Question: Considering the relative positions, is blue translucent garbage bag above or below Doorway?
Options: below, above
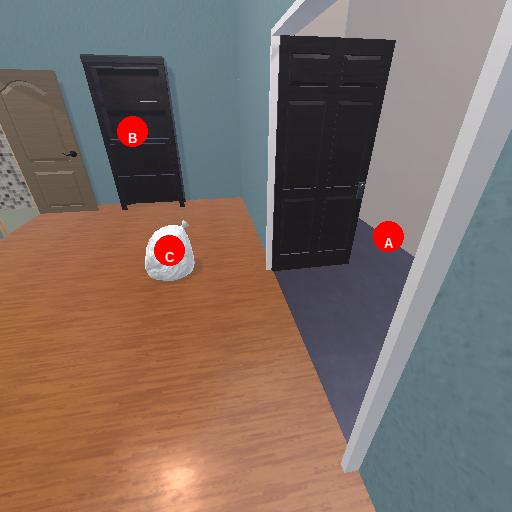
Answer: below